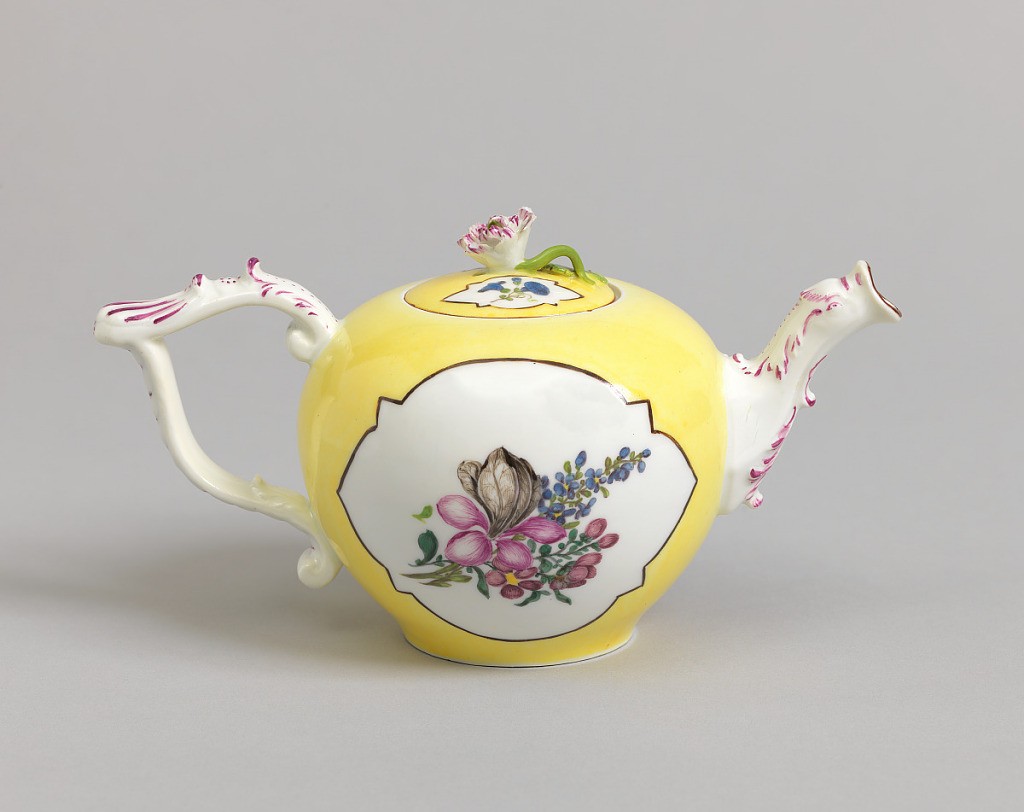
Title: Teapot
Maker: Meissen Porcelain Manufactory, German, active from 1710 to the present
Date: mid- 18th century
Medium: hard paste porcelain, vitreous enamel
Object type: teapot
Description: Globus; scrolled strap handle; spout terminating in dog's head; cover with flower in high relief.